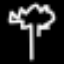
Label: palm tree